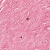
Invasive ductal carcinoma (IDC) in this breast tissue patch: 0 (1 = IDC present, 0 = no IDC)